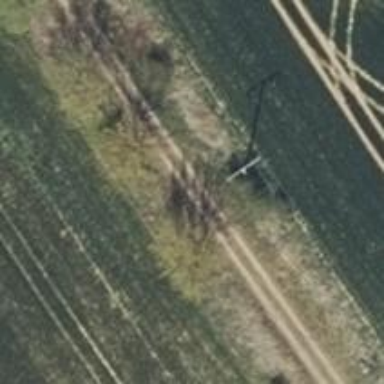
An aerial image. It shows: Power pole.